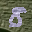
Label: 8